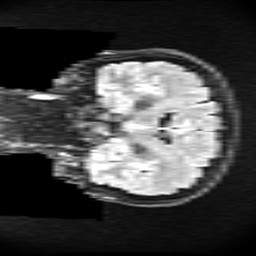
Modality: FLAIR
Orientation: coronal
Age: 28
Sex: female
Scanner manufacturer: ge
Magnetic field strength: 3 T
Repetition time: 11 s
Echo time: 0.1497 s